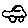
Label: car